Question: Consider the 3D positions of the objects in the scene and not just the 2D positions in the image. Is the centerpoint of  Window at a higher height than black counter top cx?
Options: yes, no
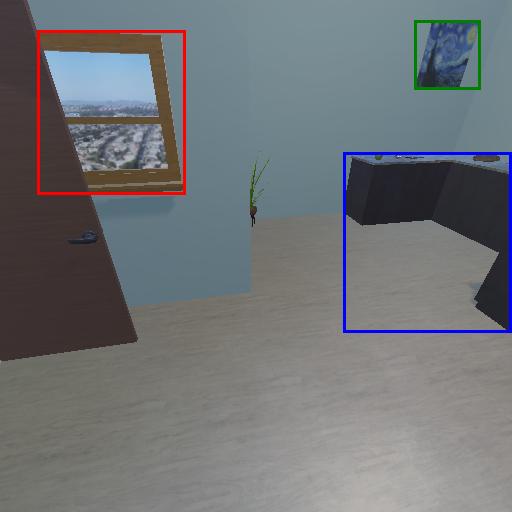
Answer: yes